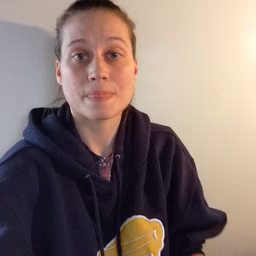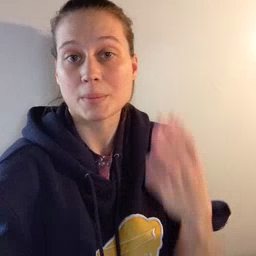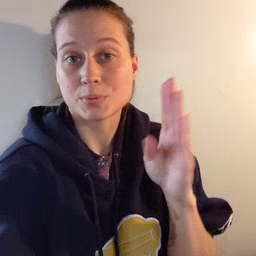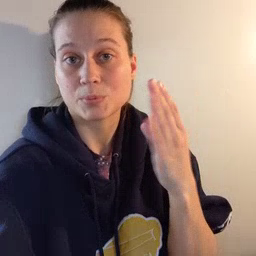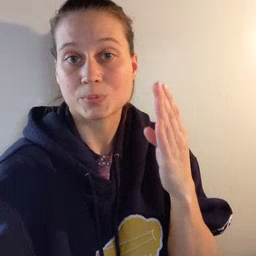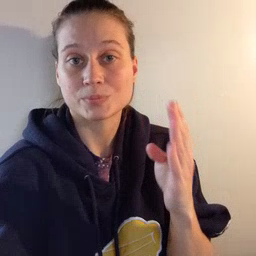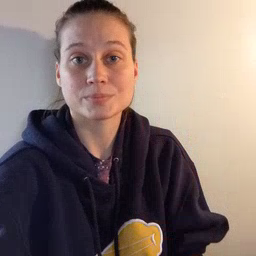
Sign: blue